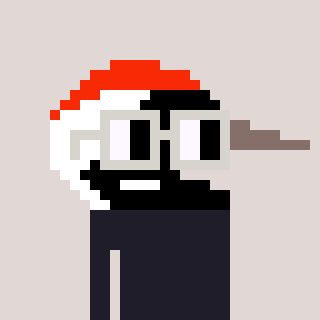
a pixel art character with square light gray glasses, a crane-shaped head and a computerblue-colored body on a warm background